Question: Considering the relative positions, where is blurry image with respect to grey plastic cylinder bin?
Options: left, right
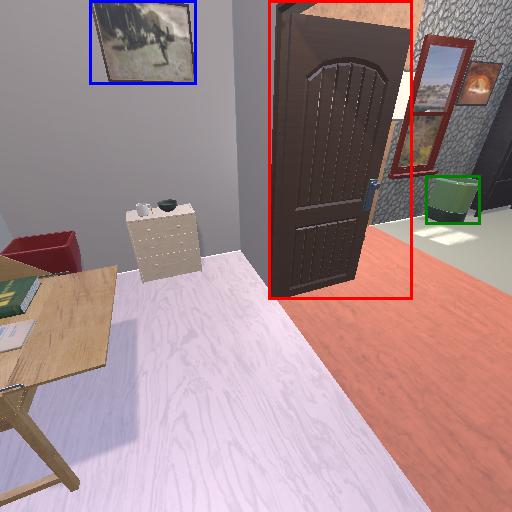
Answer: left